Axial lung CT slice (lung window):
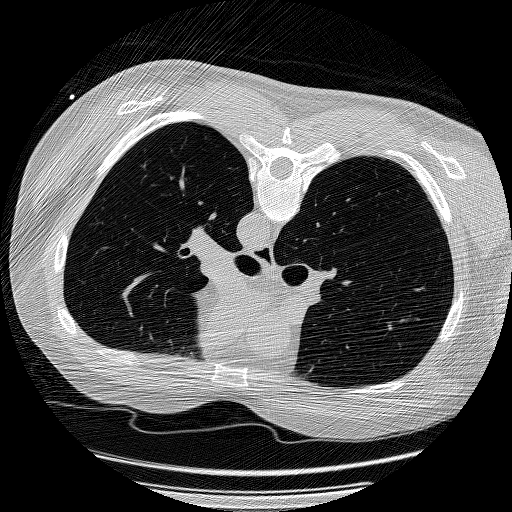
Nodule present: no